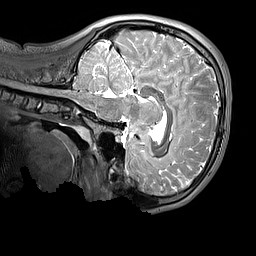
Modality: T2w
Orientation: sagittal
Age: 11
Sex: male
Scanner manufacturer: siemens
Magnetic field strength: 3 T
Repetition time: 3.2 s
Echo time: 0.408 s